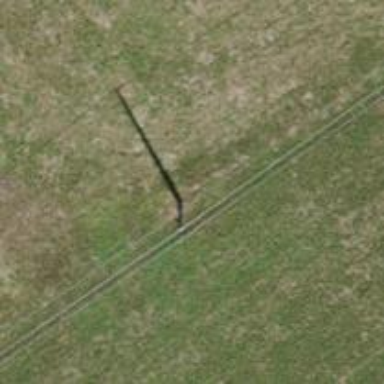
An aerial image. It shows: Minor power line.